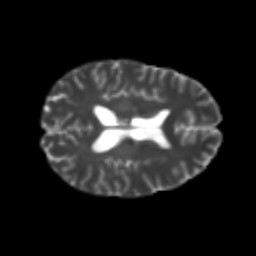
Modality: T2w
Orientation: axial
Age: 25
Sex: female
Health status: healthy
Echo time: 0.074 s